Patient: sex M, age 52
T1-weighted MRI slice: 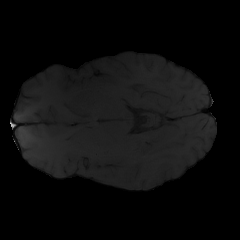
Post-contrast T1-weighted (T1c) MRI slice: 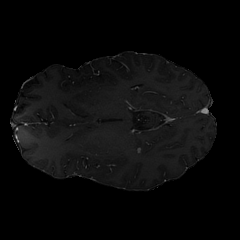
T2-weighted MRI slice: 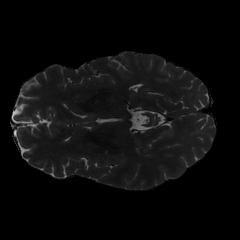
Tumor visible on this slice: no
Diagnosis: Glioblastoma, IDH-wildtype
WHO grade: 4